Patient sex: M
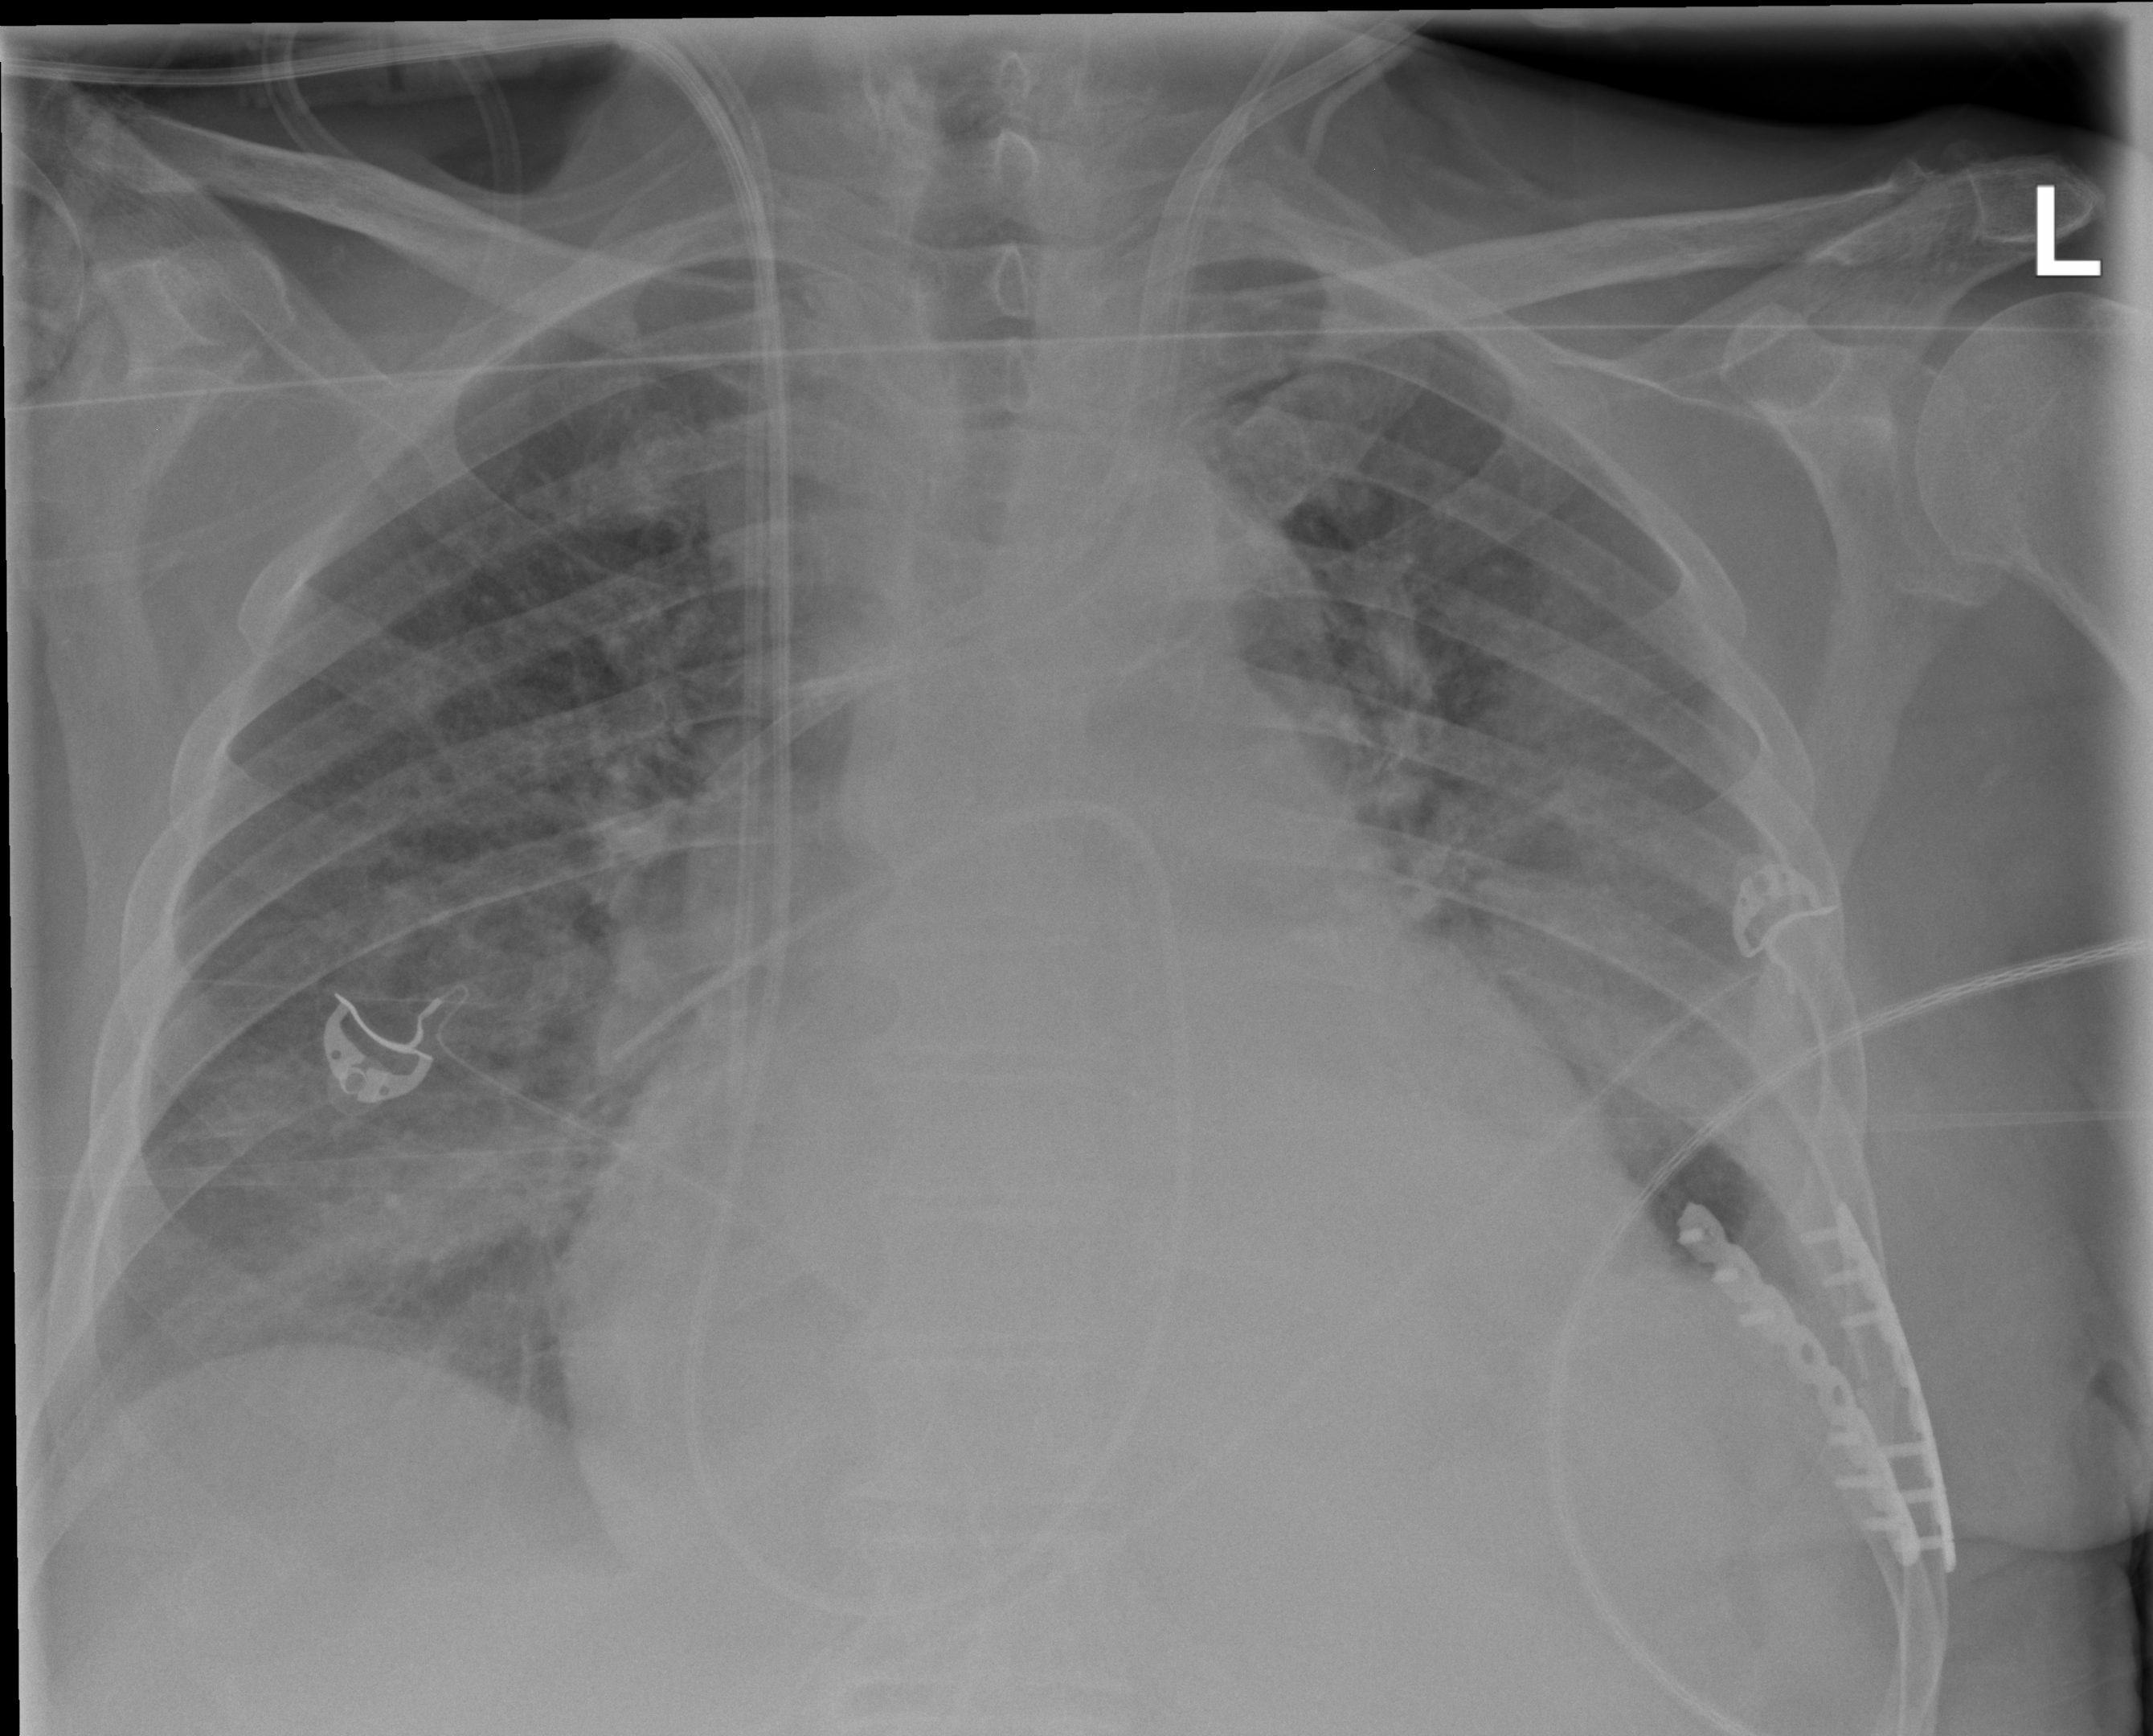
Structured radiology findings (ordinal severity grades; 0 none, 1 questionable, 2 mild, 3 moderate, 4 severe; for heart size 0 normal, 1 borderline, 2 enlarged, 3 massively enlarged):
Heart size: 3
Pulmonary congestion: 2
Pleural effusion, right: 2
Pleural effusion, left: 3
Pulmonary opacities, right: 1
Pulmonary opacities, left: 2
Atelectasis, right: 2
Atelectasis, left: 3